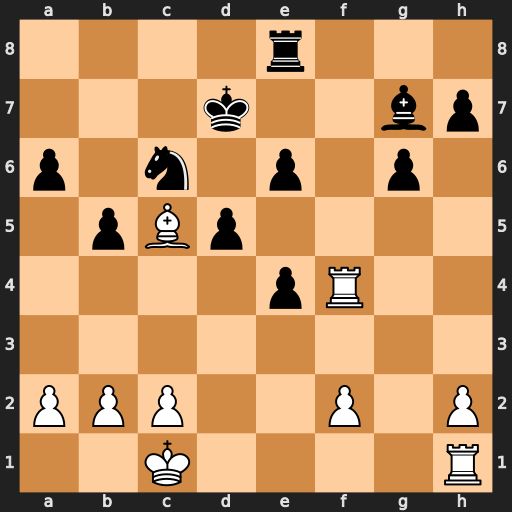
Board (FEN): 4r3/3k2bp/p1n1p1p1/1pBp4/4pR2/8/PPP2P1P/2K4R
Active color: w
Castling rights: -
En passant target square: -
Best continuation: Rf7+ Re7 Bxe7